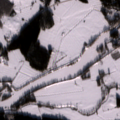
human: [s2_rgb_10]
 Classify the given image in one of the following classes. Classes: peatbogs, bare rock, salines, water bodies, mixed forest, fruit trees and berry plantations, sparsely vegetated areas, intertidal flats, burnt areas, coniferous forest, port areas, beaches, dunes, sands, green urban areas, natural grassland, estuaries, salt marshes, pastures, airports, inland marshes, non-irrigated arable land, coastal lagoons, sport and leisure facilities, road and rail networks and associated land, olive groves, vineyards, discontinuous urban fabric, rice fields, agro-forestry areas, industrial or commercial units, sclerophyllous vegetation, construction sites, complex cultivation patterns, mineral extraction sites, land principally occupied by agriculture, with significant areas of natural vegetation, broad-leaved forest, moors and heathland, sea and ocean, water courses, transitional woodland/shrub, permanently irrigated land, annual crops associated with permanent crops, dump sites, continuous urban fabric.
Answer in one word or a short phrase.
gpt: non-irrigated arable land, land principally occupied by agriculture, with significant areas of natural vegetation, coniferous forest, transitional woodland/shrub, water courses